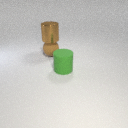
large brown rubber sphere to the left of large green rubber cylinder